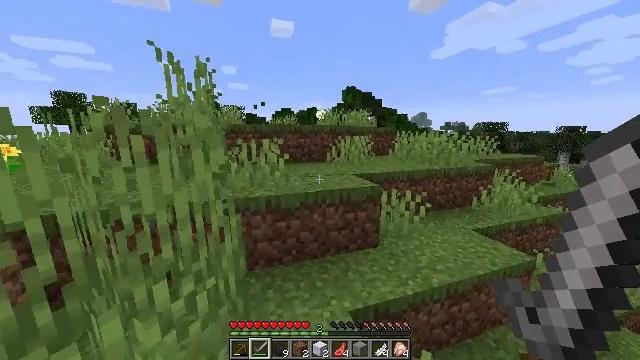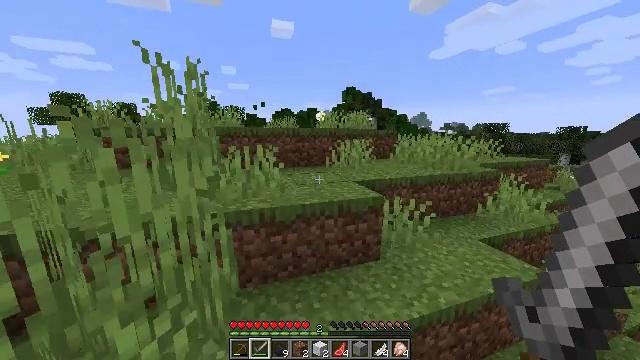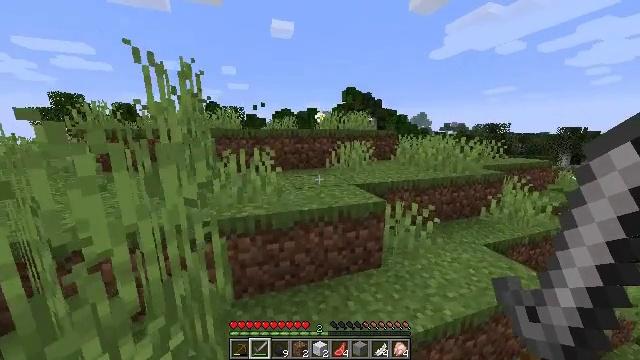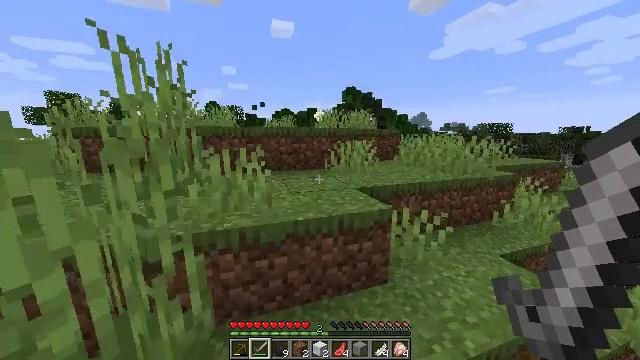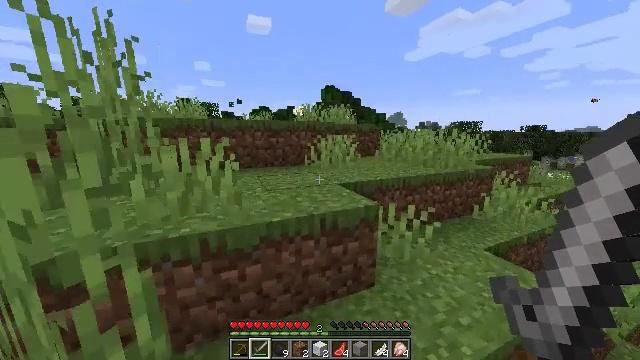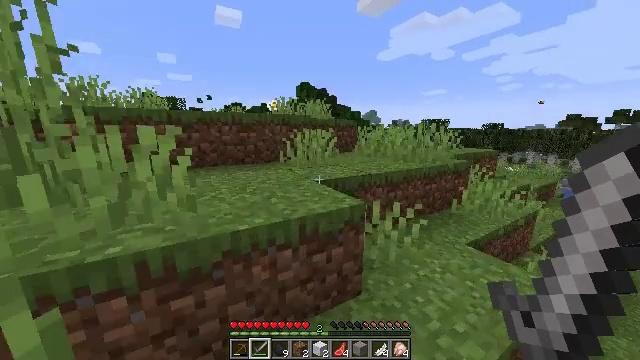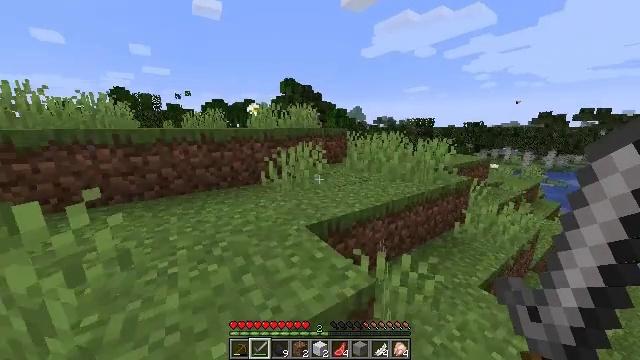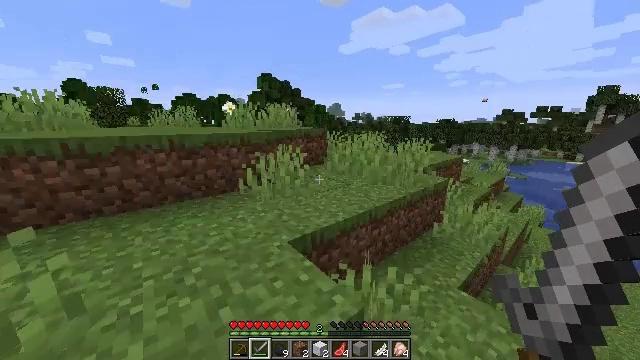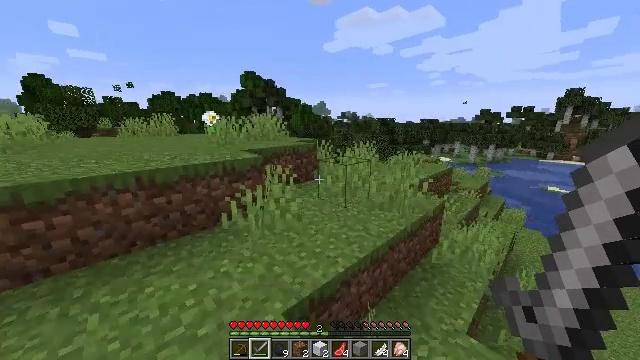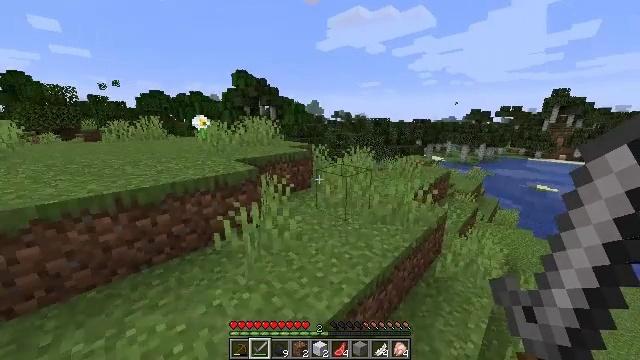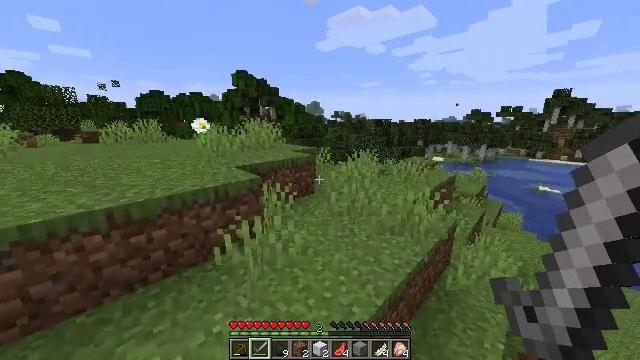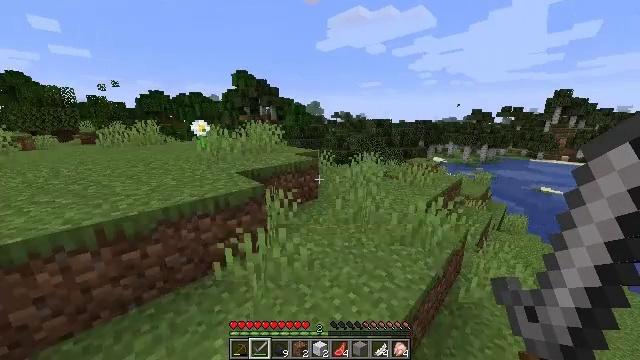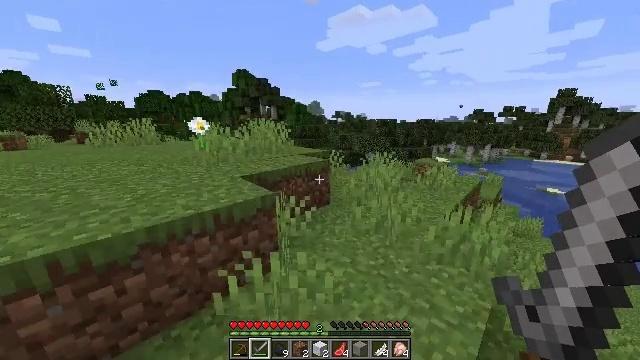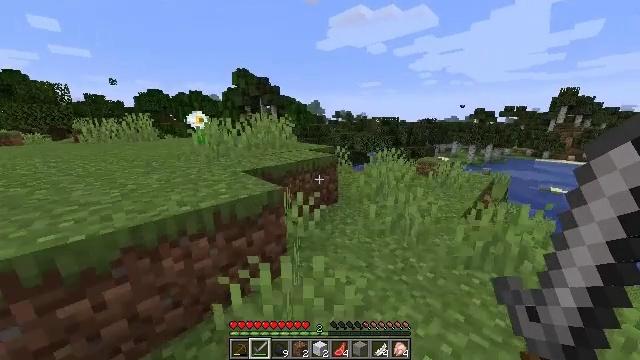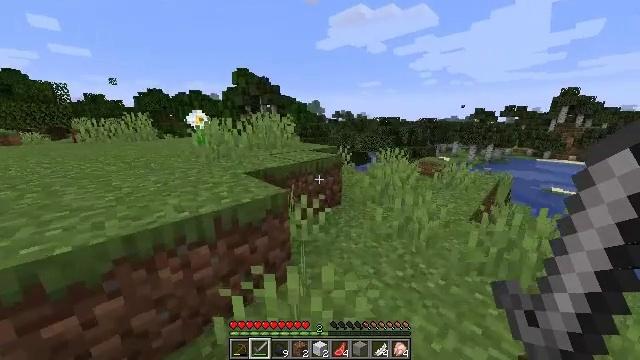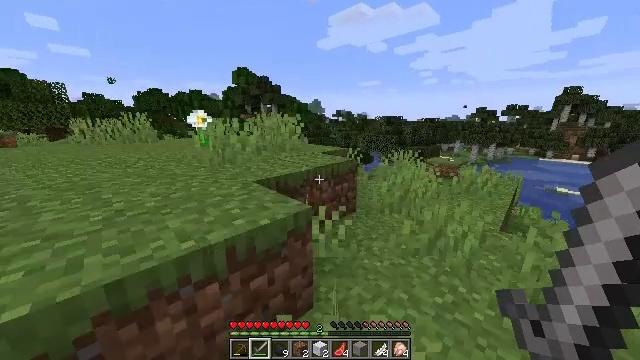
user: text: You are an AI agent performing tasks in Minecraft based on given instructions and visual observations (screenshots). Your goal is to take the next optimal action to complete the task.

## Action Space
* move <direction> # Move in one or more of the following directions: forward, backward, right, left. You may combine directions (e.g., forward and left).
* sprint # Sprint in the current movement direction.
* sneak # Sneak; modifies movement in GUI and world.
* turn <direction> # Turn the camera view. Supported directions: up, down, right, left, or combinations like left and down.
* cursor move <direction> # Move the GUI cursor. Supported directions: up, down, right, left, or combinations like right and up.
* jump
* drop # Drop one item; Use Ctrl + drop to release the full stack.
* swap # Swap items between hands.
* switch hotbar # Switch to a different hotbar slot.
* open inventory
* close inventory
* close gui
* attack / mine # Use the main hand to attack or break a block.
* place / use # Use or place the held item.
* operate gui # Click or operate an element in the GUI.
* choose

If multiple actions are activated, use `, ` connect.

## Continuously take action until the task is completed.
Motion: motion action
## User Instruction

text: Gather tall grass by hitting it.
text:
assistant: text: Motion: move forward, sprint
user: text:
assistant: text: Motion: move forward, sprint
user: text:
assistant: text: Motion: move forward, sprint
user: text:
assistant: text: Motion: move forward, sprint, turn right
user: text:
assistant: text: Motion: move forward, sprint, turn right
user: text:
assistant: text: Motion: move forward, sprint, turn right and down, jump
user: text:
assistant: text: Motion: move forward and move left, sprint, turn right and down, jump
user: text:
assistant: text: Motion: move forward and move left, sprint, turn right, jump
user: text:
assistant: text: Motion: move forward and move left, sprint, turn right, jump
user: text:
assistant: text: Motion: move forward and move left, sprint, jump
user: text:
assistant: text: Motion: move forward and move left, sprint, jump
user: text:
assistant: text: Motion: move forward and move left, sprint, jump
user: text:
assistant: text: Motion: move forward and move left, sprint
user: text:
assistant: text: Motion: move forward and move left, sprint
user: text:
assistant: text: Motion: move forward and move left, sprint
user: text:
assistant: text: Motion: move forward and move left, sprint
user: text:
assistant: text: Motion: move forward and move left, sprint, jump
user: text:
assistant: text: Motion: move forward and move left, sprint, jump
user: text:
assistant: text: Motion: move forward and move left, sprint, jump
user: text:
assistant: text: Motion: move forward and move left, sprint, jump
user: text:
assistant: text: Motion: move forward and move left, sprint, jump
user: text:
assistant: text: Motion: move forward and move left, sprint, jump
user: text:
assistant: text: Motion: move forward and move left, sprint, jump
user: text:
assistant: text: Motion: move forward and move left, sprint, jump
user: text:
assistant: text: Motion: move forward and move left, sprint, turn left and down, jump
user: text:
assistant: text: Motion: move forward and move left, sprint, turn left, jump
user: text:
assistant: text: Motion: move forward, sprint, turn left and down, jump
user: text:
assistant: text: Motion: move forward, sprint, turn left and down, jump
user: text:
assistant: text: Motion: move forward, sprint, turn left and down, jump
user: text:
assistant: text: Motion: move forward, sprint, turn left, jump